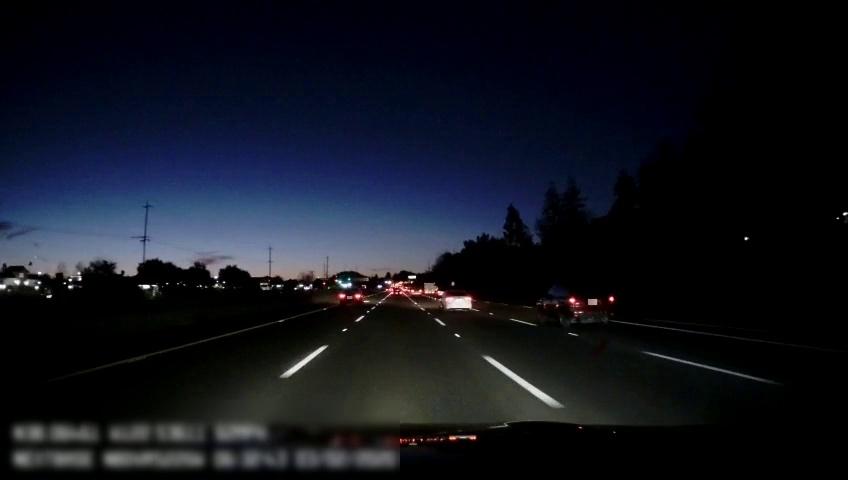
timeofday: Night
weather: Other
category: Drivable Space
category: Vehicles | SUV
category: Vehicles | Car
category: Vehicles | Car
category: Vehicles | Other LV
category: Lanes | Alternate Lane
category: Lanes | Current Lane
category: Lanes | Current Lane
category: Lanes | Alternate Lane
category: Lanes | Alternate Lane